Question: I'm making a webpage for logging in. I have a text element "OR LOG IN WITH" for different providers that I want to align up with the images (google...). I tried setting it vertical align top in CSS but that did not work. Can you help me?

'''
<!DOCTYPE html>
<html dir="ltr" lang="en-IN" class="js">
<head>
<meta http-equiv="Content-Type" content="text/html; charset=UTF-8">
<meta charset="UTF-8">
<meta name="description"
content="Find free ads about all different kind of items for sale in {% if regionname and regionname != 'None' %}{{regionname}}{% else %}{% if cityname and cityname != 'None' %}{{cityname}}{% else %}{% if country and country != 'None' %}{{country}}{% endif %}{% endif %}{% endif %}">
<meta name="googlebot" content="noarchive">
{% if cursor %}
<link rel="next" href="/delhi/?o=2">
{% endif %}
<link rel="canonical" href="/q">
<title>Login / Create</title>
<!-- CSS INCLUDES: -->
<link href="/static/css/koolindex_in.css?{{VERSION}}" rel="stylesheet" type="text/css">
<!-- HEADEXTRAS: -->
<link rel="icon" href="/img/favicon_in.ico?07217" type="image/x-icon">
<!--
<link rel="shortcut icon" href="/img/favicon_in.ico?07217" type="image/x-icon">
<link rel="shortcut icon" href="/img/favicon_in.png?07217" type="image/png">
<link rel="apple-touch-icon" href="/img/favicon_ios_in.png?07217" type="image/png">
<link rel="icon" href="/img/favicon_us.ico?51340" type="image/x-icon">
<link href="https://plus.google.com/123122342342345" rel="publisher">-->
<!-- JAVASCRIPTS: -->
<script type="text/javascript" src="/static/js/jquery-1.10.2.min.js"></script>
<script type="text/javascript" src="/static/js/common.min.js"></script>
<script type="text/javascript" src="/static/js/arrays_v2.js"></script>
<script type="text/javascript" src="/static/js/searchbox.min.js"></script>
</head>
<body>
{% include "kooltopbar.html" %}
<div id="wrapper">
{% if request.host == "www.koolbusiness.com" %}
<a href="/">
<h1 id="logo" class="sprite_index_in_in_en_logo spritetext">koolbusiness.com - The right choice for buying &amp;
selling in india</h1></a>
{% endif %}
<script async src="//pagead2.googlesyndication.com/pagead/js/adsbygoogle.js"></script>
<!-- v2 -->
<ins class="adsbygoogle"
style="display:inline-block;width:728px;height:15px"
data-ad-client="ca-pub-7211665888260307"
data-ad-slot="<PHONE>"></ins>
<script>
(adsbygoogle = window.adsbygoogle || []).push({});
</script>
<div id="border1"></div>
<div id="searchbox">
<form id="search_form" action="/account/do_login" method="post">
<table><tr><td>
LOG IN</td><td>
<input name="email" size="35" title="email" type="text"
></td><td> <input name="password" size="35" title="password" type="password"
>
</td><td>
<input value="Login" type="submit"></td>
</tr>
<tr><td>
</td><td><div class="logintext">YOUR E-MAIL</div></td><td><div class="logintext"> PASSWORD</div></td><td>
</tr></form >
<form autocomplete="off" id="create_user" action="/create/" method="post">
<tr><td>
CREATE ACCOUNT
</td><td> <input name="email" value="" size="35" title="email" type="text"
></td><td> <input name="password" value="" size="35" title="password" type="password"
>
</td><td>
<input value="Create Account" type="submit"></td>
</tr> <tr><td>
</td><td><div class="logintext"> YOUR E-MAIL</div></td><td><div class="logintext"> DESIRED PASSWORD</div></td><td>
</tr> <tr><td><div class="logintext2">
OR LOG IN WITH</div> </td><td><a href="/auth/google"><img id="googlelink" alt="Login with google" src="/_/img/transparent.gif"></a><a href="/auth/linkedin"> <img id="linkedinlink" alt="Login with linkedin" src="/_/img/transparent.gif"></a></td><td><a href="/auth/yahoo"><img id="yahoolink" alt="Login with yahoo" src="/_/img/transparent.gif"> </a><a href="/auth/facebook"> <img id="facebooklink" alt="Login with facebook" src="/_/img/transparent.gif"></a> </td><td></td></tr>
</table>
</form>
</div>
<div id="recover"><a href="/passwordreset/"><div class="reminderlink">CLICK HERE TO RECOVER YOUR ACCOUNT</div></A></div>
</div>
</body>
</html>
'''
CSS is available <URL>.
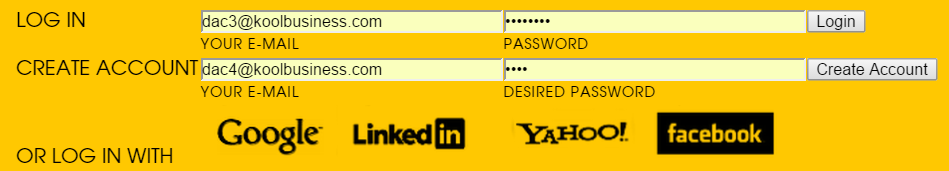
Answer: I added in CSS this:
'''
.logintext2 {
position: relative;
top: -15px;
}
'''
it should look like <URL> now, except with actual images, lol.
Also, I'm pretty sure that at the top of your CSS you have everything listed and then have this:
'''
margin: 0;
padding: 0;
border: 0;
font-size: 100%;
font: inherit;
vertical-align: baseline;
'''
if it is, you can just replace it with an asterisk (*). This just saves you approx. 490 characters, so it will load slightly faster.